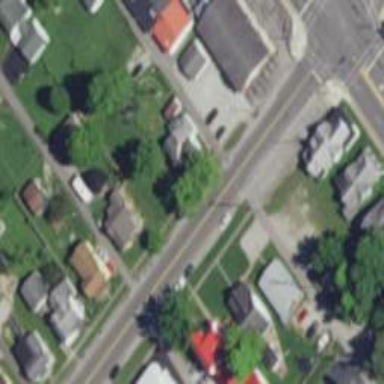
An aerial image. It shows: Alley classified as service road.